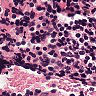
Metastatic tissue present: no